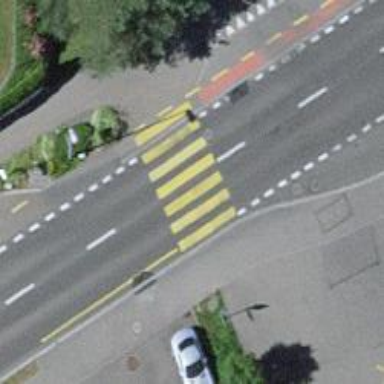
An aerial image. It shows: Footway crossing.